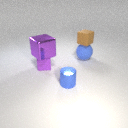
small purple rubber cube to the left of large blue rubber sphere